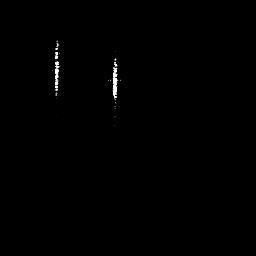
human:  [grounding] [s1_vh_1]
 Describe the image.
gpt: In the satellite image, there is  <ref>1 medium ship </ref> <box>[[19, 15, 25, 37, 0]]</box> located at top left,  <ref>1 medium ship </ref> <box>[[41, 21, 47, 38, 0]]</box> located at top.